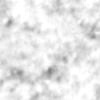
Label: no_change